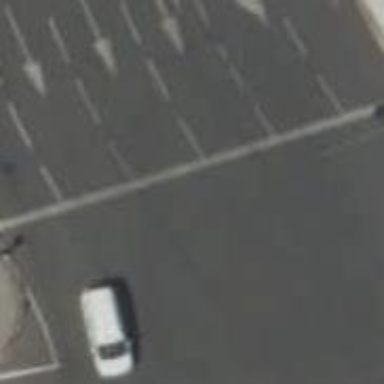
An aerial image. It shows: Road with traffic signals.